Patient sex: M
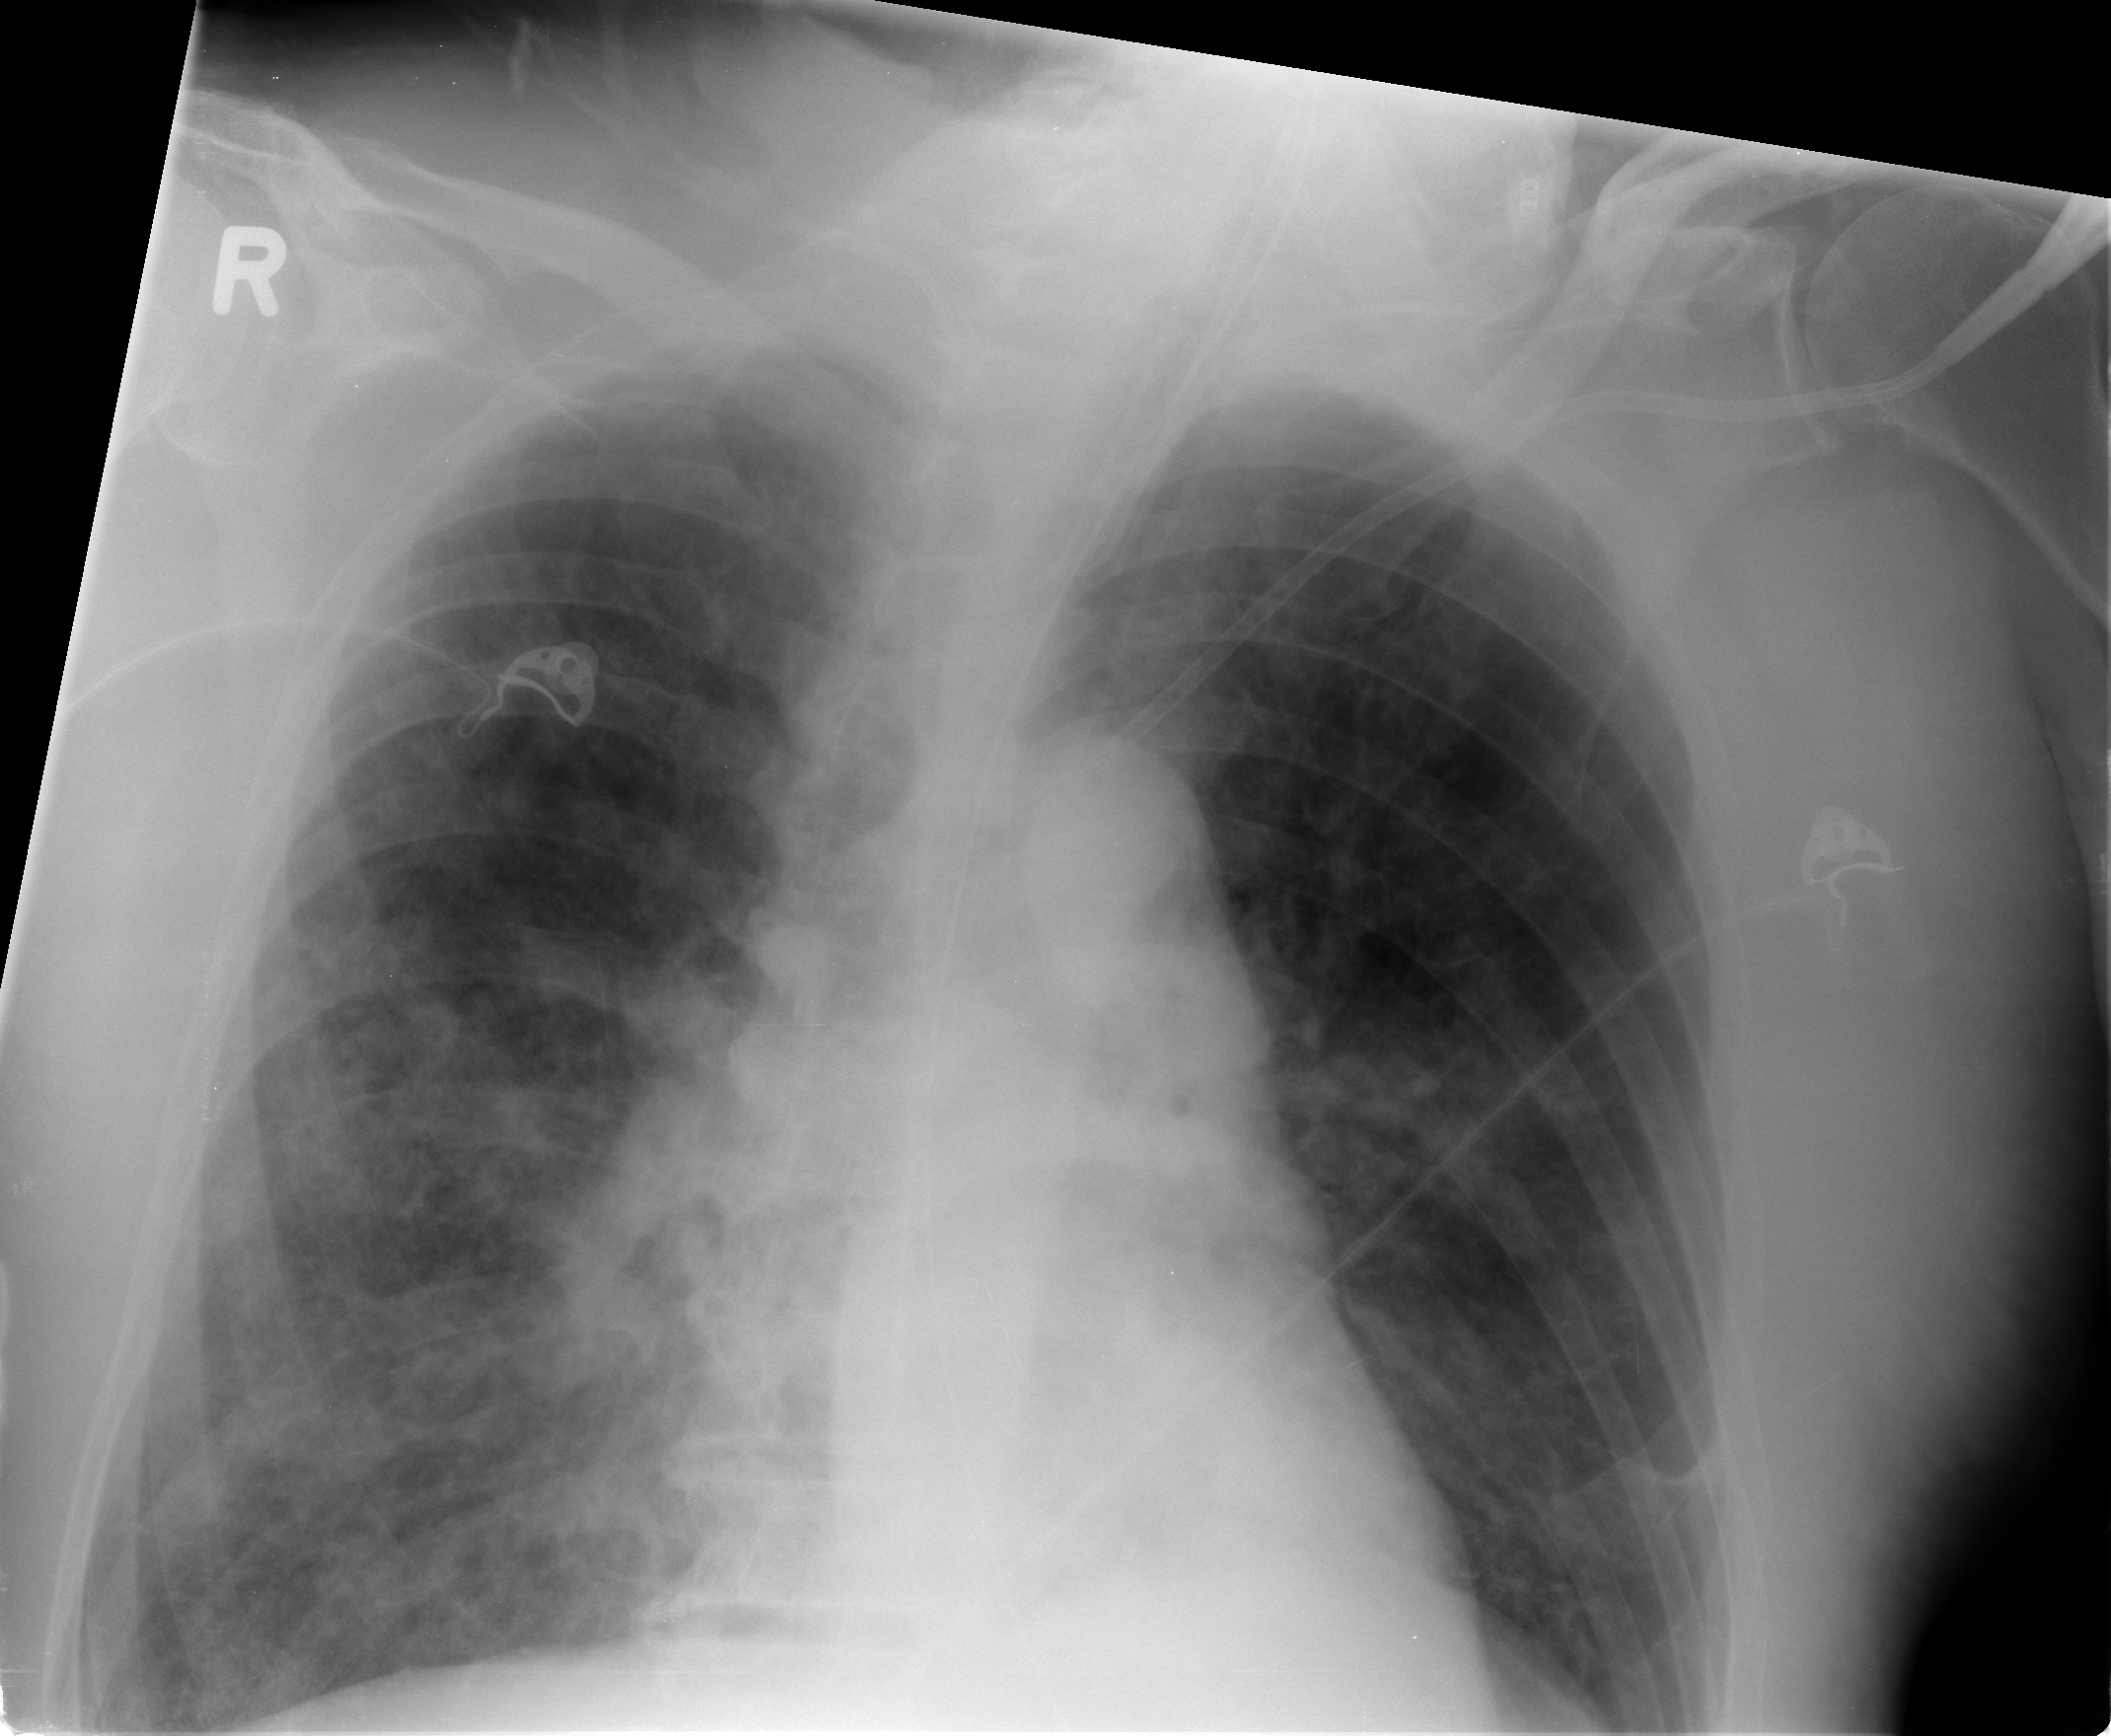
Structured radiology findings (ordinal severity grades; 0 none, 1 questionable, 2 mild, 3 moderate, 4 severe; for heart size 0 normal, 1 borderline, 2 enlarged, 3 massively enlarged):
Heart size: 0
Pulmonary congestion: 2
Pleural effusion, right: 0
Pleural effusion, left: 0
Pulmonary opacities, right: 3
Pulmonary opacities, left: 2
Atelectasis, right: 2
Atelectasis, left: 2